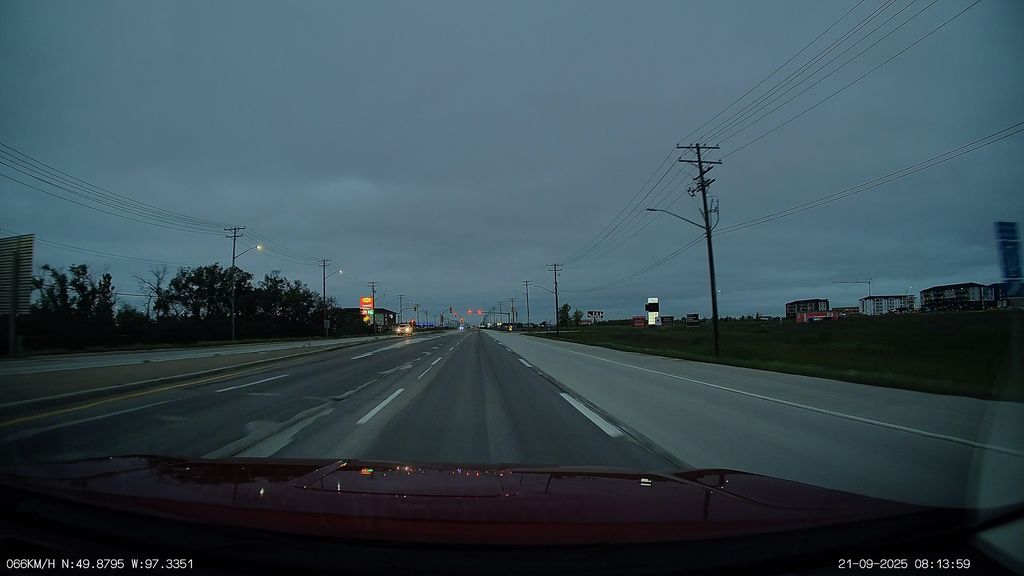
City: winnipeg